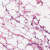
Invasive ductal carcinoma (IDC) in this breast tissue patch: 0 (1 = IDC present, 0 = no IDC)